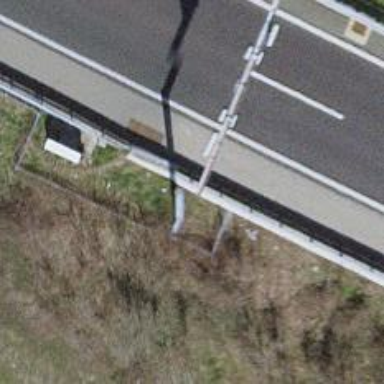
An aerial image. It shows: Gantry structure.